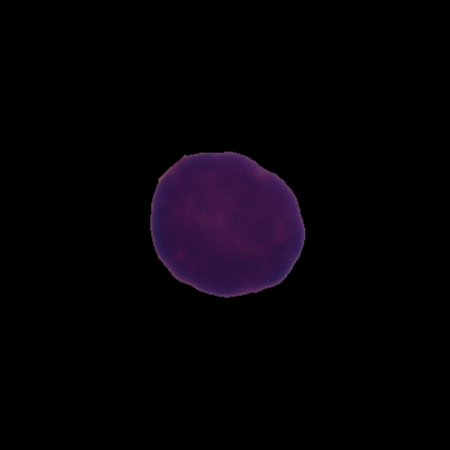
Label: healthy